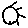
Label: sun